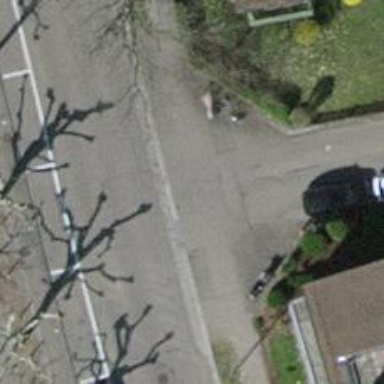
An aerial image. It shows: Unmarked crossing with traffic calming table on the road.